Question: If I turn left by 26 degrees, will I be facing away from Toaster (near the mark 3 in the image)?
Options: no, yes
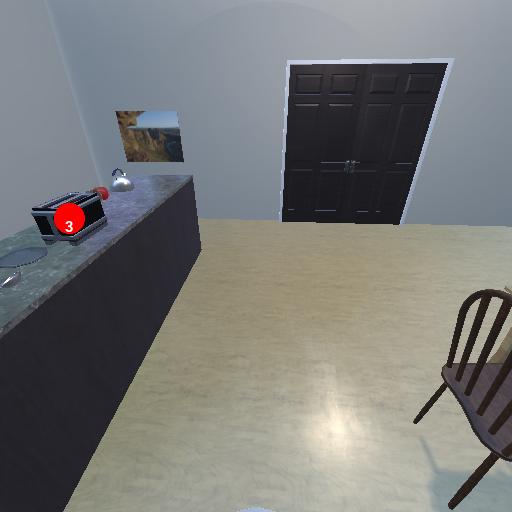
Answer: no